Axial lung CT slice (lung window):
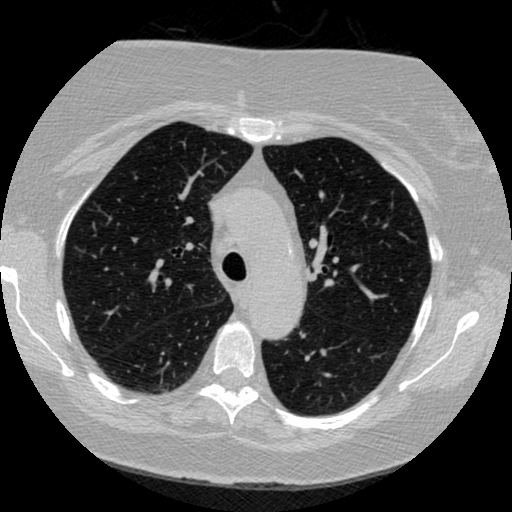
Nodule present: no